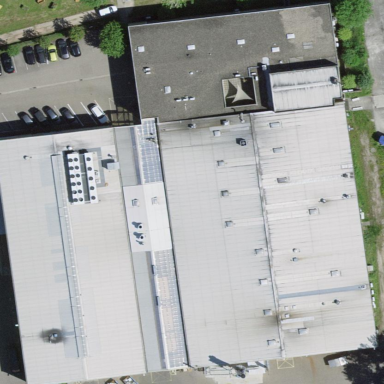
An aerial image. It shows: Industrial building.